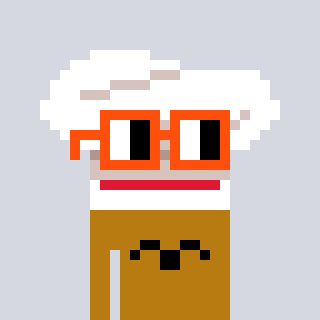
a pixel art character with square orange glasses, a chef hat-shaped head and a gold-colored body on a cool background